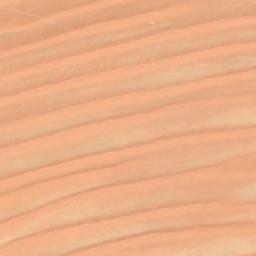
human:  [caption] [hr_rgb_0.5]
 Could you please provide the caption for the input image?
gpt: There is a small jungle in this desert .

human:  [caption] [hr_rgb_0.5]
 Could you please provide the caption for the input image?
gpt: The desert is full of yellow sand .

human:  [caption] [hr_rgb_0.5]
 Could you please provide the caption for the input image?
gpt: The desert has orange sand and lots of transverse sand ridges .

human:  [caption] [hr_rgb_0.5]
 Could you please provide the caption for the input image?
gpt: This is a strip of ginger desert .

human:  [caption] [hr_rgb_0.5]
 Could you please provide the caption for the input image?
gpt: A tan desert with patterned stripes .